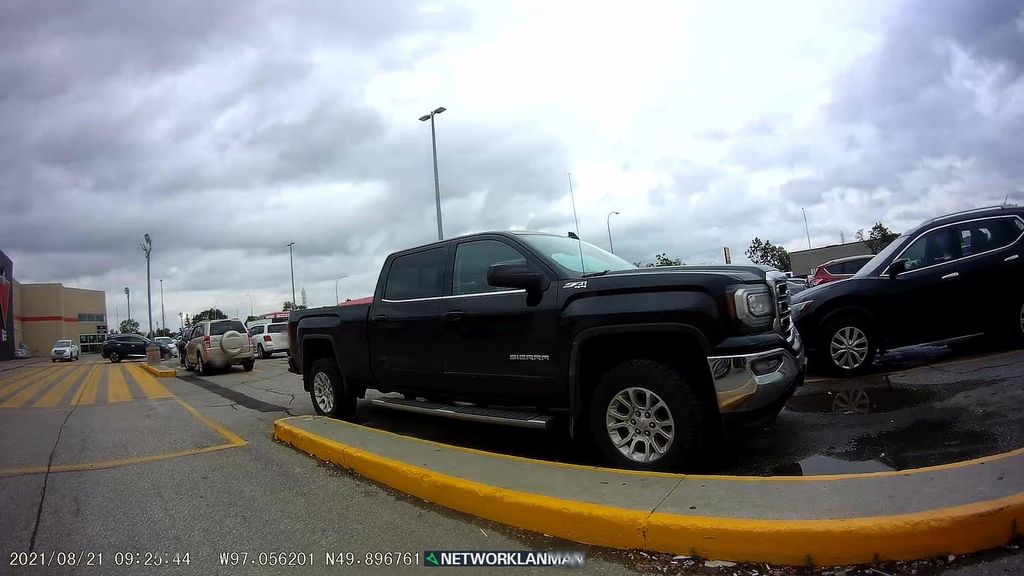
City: winnipeg